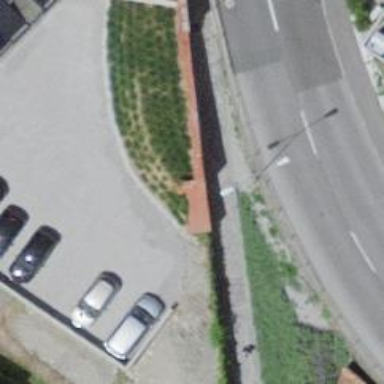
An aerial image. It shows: Lamppost for support.